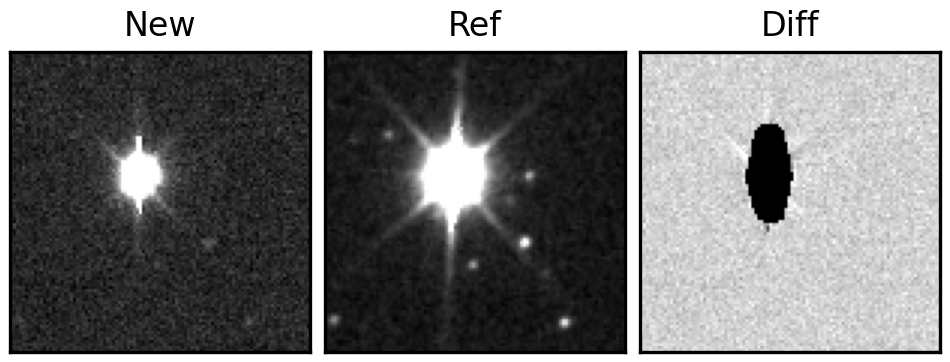
Label: bogus